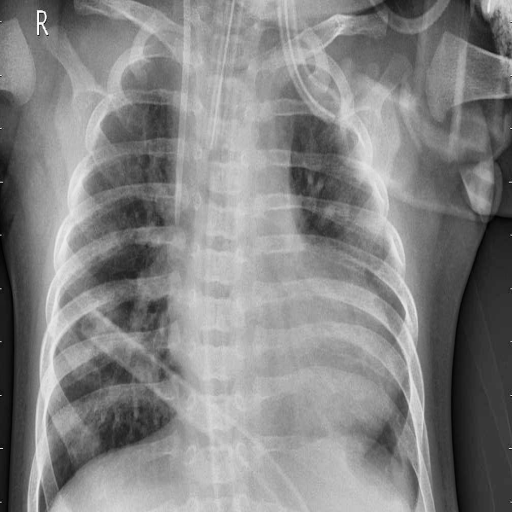
Finding: PNEUMONIA